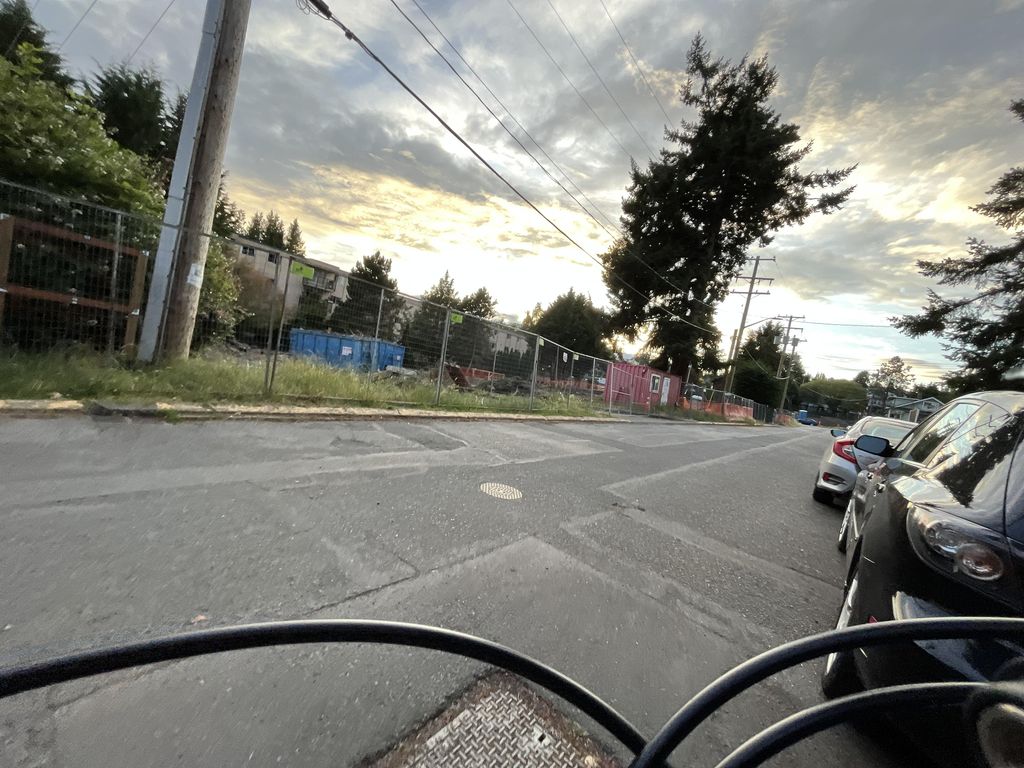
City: victoria